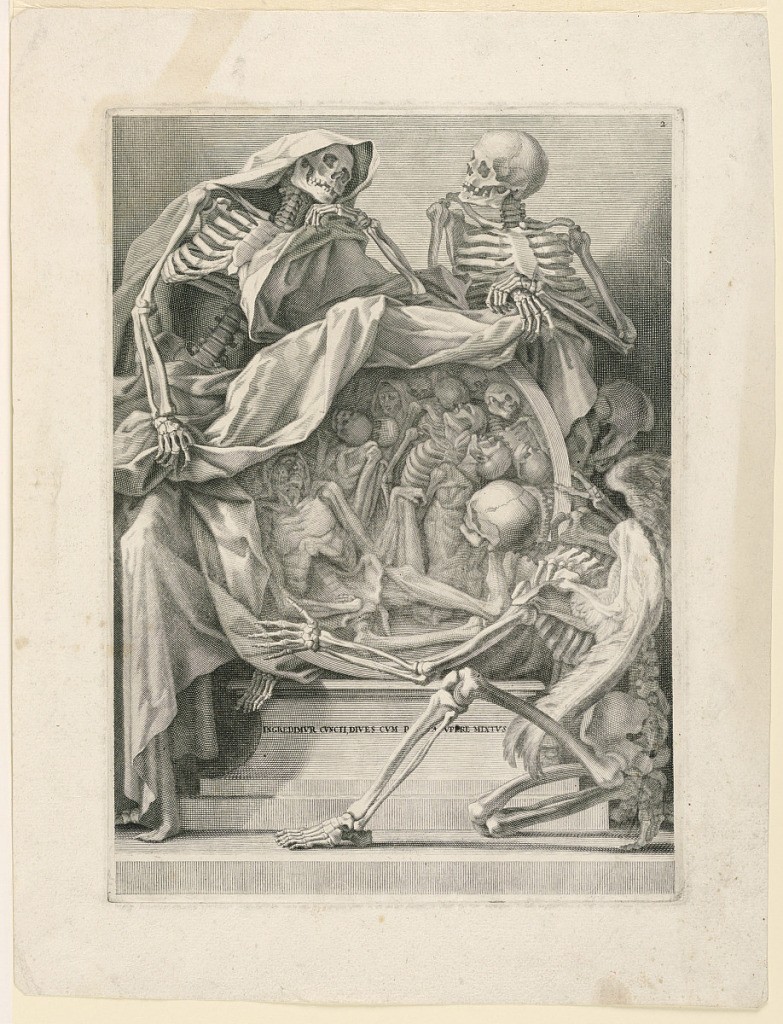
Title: Memora Mortes
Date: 1691
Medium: Engraving on paper
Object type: Print
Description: Two skeletons hold up a drapery revealing a tondo carved with a mass of dead figures, a third skeleton, with wings kneels before it. Plate 2 of Errard and Genga, Anatomia, Rome, 1691.